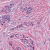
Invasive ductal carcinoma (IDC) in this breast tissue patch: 1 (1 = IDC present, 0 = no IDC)